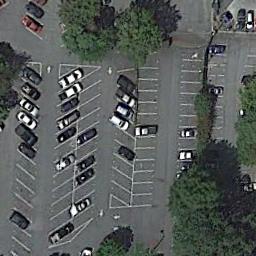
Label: parking_lot